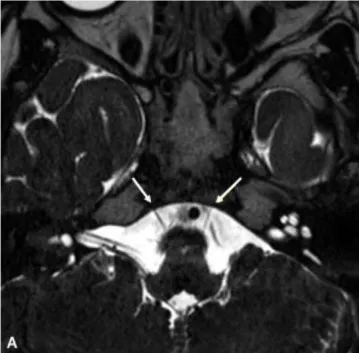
(A) Transverse plane of cranial MRI in constructive interference in steady state (CISS) sequence showing left-sided abducens nerve hypoplasia. Both abducens nerves are indicated by a white arrow.
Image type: radiology (mri)